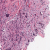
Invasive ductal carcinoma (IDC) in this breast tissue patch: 1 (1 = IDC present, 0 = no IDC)